Field crop: maize
Growth stage: 2
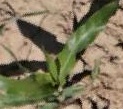
Species: maize